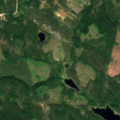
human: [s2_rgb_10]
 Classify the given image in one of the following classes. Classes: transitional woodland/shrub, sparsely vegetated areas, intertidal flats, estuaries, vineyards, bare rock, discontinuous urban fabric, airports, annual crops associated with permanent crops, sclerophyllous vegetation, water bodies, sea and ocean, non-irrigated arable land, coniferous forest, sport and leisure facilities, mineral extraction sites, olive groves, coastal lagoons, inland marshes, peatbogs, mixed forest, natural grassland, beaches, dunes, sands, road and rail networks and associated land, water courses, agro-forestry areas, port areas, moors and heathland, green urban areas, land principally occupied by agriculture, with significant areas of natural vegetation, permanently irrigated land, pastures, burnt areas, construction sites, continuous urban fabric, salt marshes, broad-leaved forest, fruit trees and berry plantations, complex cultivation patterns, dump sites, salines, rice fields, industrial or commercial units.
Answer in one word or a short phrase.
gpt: coniferous forest, transitional woodland/shrub